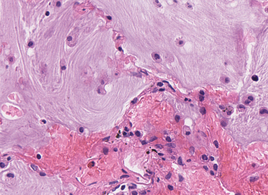
Tumor epithelial tissue: no
Tumor-associated stroma tissue: no
Normal tissue: yes